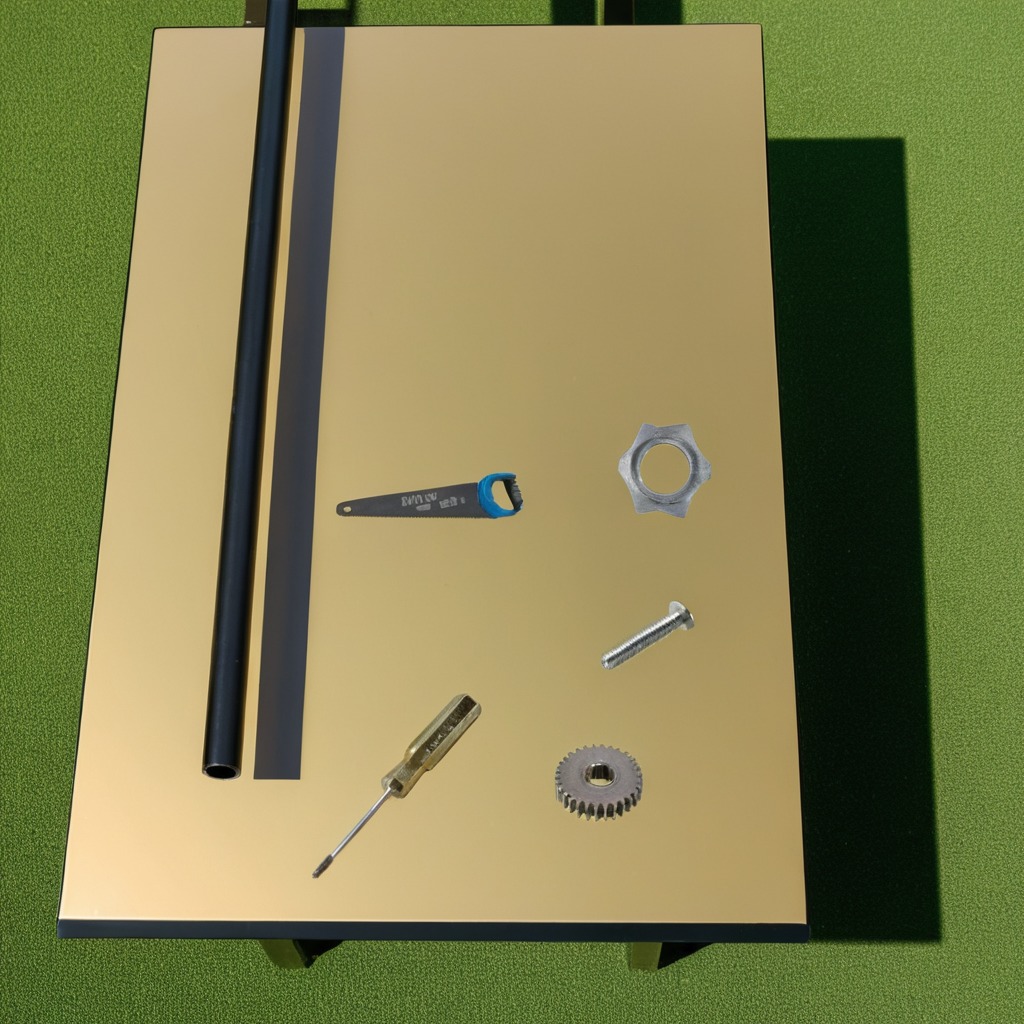
A steel gear with teeth, a metal machine screw, a handheld metal saw, a screwdriver, and a metal nut are lying on the textured surface.